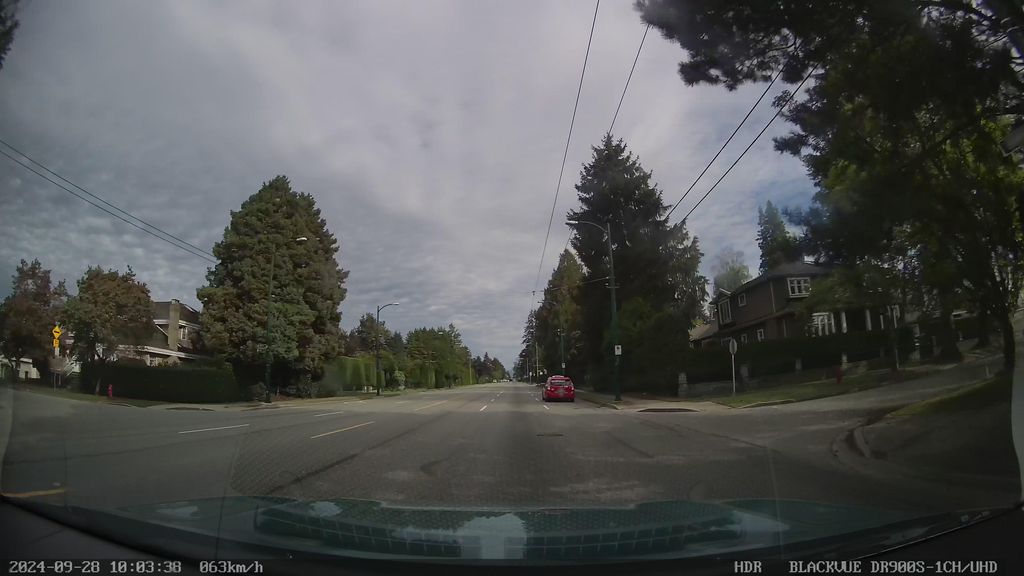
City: vancouver